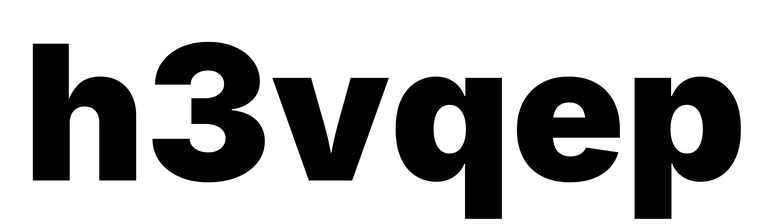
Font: Inter_Black